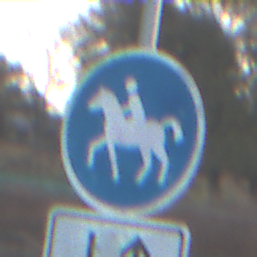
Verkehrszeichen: Reitweg
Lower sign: RichtungsangabeDurchPfeile8
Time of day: SunriseSunset
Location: Outdoor (Nature)
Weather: Clear
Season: Winter
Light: Natural